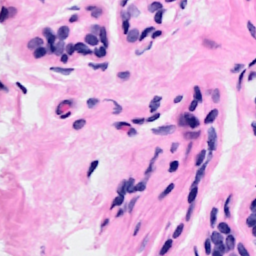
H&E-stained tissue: Breast